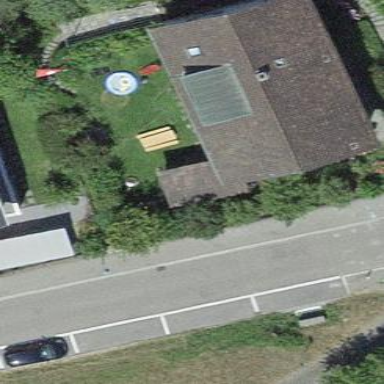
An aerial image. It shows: Detached residential building with gabled roof.